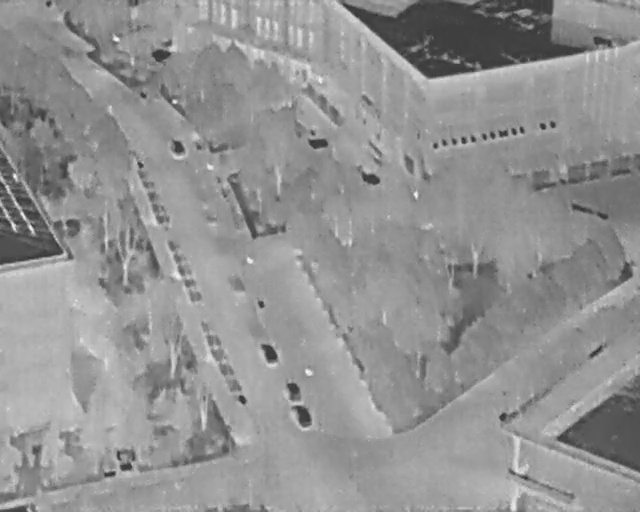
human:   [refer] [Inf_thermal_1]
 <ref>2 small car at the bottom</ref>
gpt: <box>[[44, 75, 47, 77, 166], [45, 79, 49, 82, 163]]</box>